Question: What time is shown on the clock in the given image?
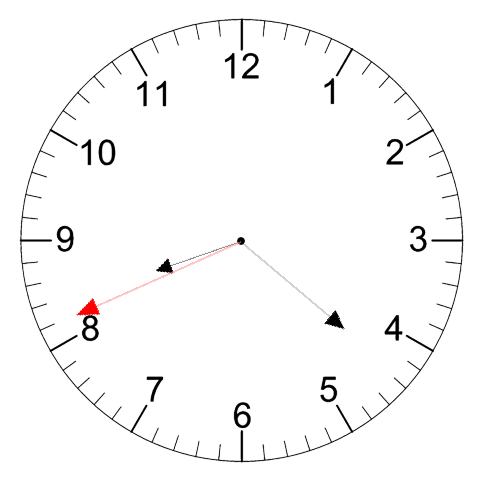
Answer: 08:21:41